Question: Here is my code which I have used to align the and label in a same row, But it's not fitting like other textfields, here is the screen shot:

As like location and shop label name when I try with the category it's not fitting, Here is the code,
'''
{
xtype: 'textfield',
name : 'password',
placeHolder : 'Add location',
label: 'Location',
id:'txtshopurl',
useClearIcon: true
}
{
xtype:'container',
layout:'hbox',
items:[{
xtype: 'label',
html: '<font size="2">Category</font>'
},
{
xtype: 'selectfield',
name: 'category',
width: 150,
options:[{text:'None(Default)',value:'D'},{text:'Birthday',value:'B'},{text:'Christmas',value:'C'},{text:'Aniversery',value:'A'},{text:'Wedding',value:'W'},{text:'Other',value:'O'}]
}]
}
{
xtype: 'textfield',
name : 'Shopcategory',
placeHolder : ' Shop name or URL',
label: 'Shop Name',
useClearIcon: true
}
'''
How do I align the category label and the select field in a same row?
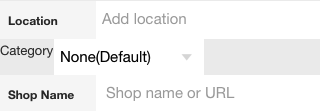
Answer: Why can't you just
'''
{
xtype: 'selectfield',
name: 'category',
label : 'Category',
options:[{text:'None(Default)',value:'D'},{text:'Birthday',value:'B'},{text:'Christmas',value:'C'},{text:'Aniversery',value:'A'},{text:'Wedding',value:'W'},{text:'Other',value:'O'}]
}
'''